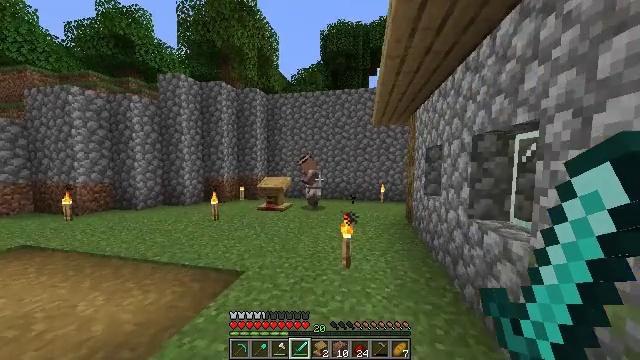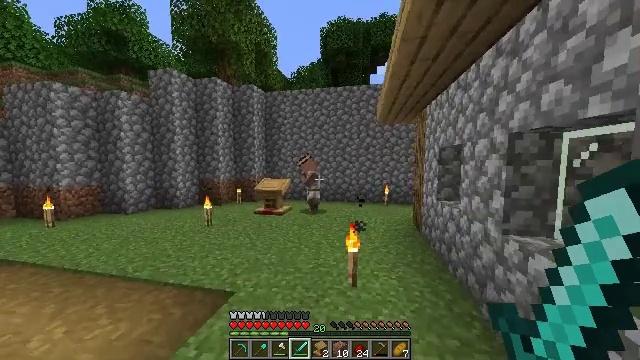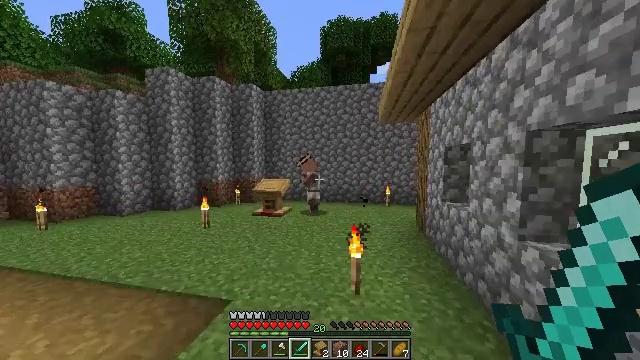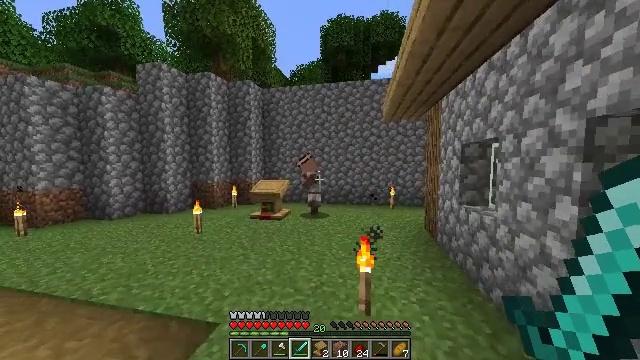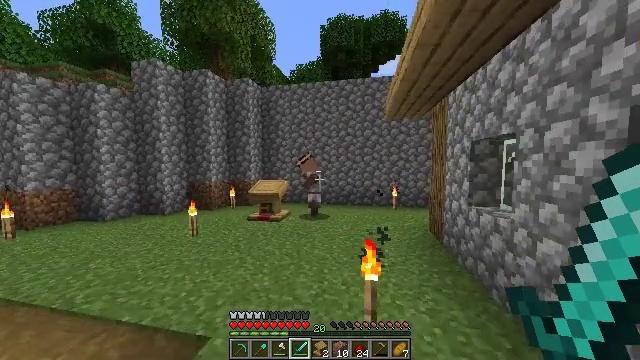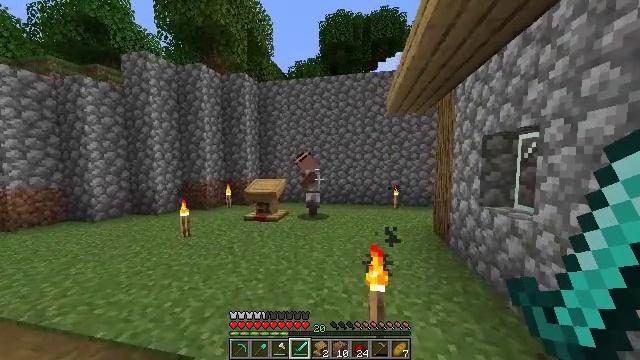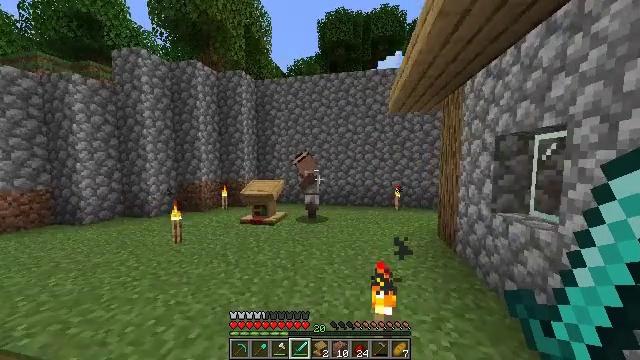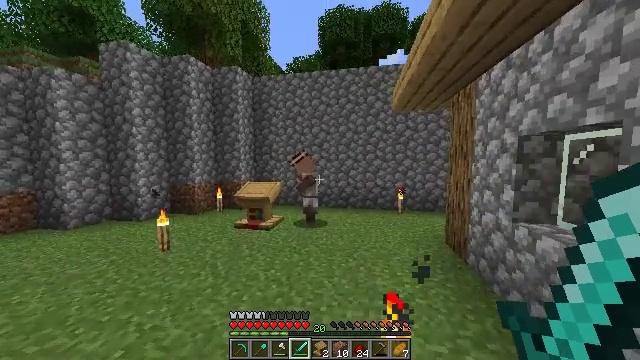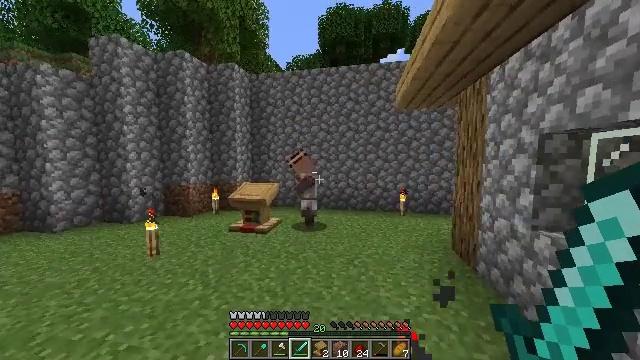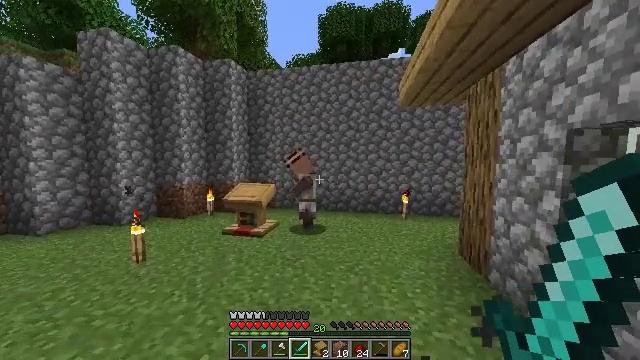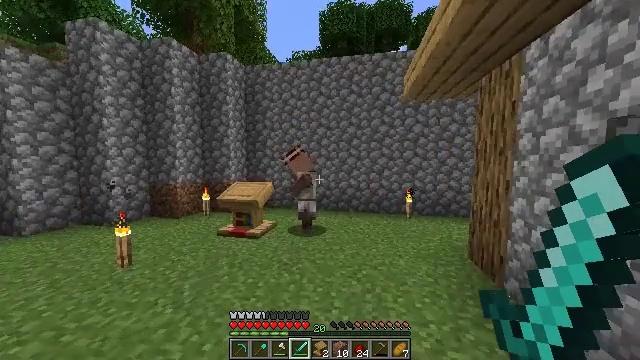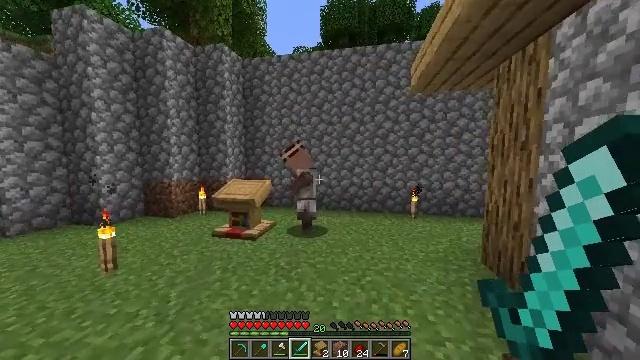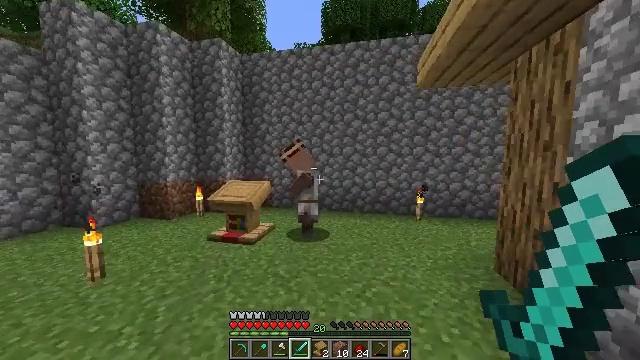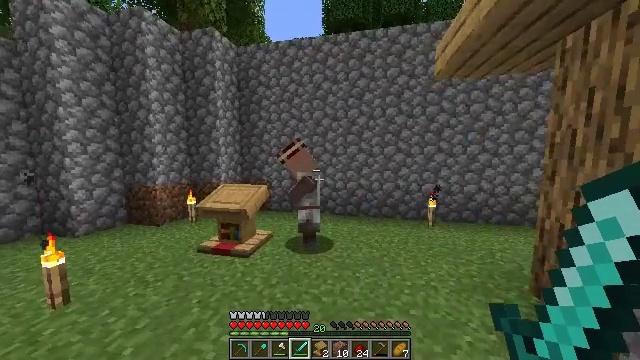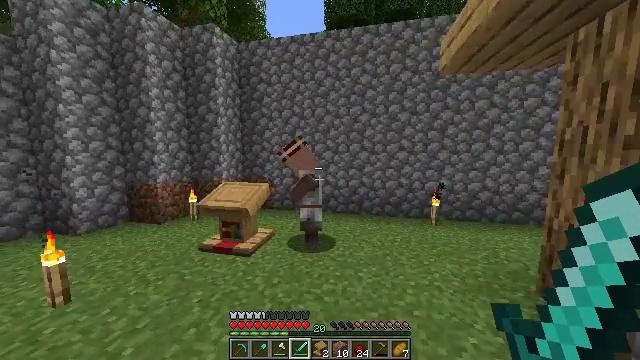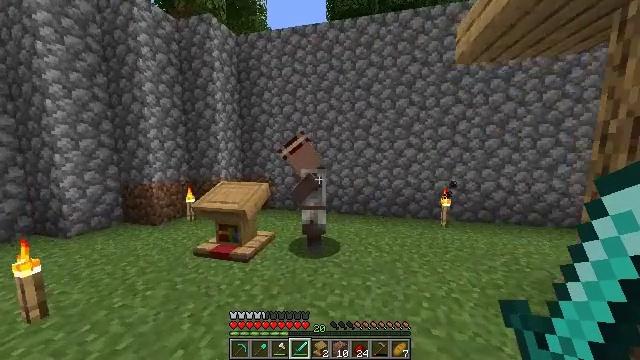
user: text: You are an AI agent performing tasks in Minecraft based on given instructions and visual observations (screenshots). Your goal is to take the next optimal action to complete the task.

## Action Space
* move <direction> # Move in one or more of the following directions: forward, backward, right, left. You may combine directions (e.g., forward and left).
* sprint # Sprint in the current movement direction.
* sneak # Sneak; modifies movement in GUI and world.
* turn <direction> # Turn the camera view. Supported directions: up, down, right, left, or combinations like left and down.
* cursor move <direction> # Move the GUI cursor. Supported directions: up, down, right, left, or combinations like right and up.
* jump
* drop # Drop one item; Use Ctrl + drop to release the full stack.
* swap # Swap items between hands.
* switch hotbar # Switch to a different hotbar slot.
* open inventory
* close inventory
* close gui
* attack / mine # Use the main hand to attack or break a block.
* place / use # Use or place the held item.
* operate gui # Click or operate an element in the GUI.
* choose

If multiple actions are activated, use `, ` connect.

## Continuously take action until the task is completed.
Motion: motion action
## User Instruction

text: Craft multiple lapis lazuli in the crafting table.
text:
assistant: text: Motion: move forward, sprint
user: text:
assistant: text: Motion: move forward, sprint
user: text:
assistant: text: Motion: move forward, sprint
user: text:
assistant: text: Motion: move forward, sprint
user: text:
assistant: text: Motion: move forward, sprint
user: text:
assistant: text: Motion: move forward, sprint
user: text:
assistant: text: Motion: move forward, sprint
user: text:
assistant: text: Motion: move forward, sprint
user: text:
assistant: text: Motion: move forward, sprint
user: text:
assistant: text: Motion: move forward, sprint
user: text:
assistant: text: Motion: move forward, sprint
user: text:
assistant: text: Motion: move forward, sprint
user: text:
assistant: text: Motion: move forward, sprint
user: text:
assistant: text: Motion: move forward, sprint
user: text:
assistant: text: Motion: move forward, sprint
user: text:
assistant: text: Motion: move forward, sprint
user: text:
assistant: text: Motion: move forward, sprint
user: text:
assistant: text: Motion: move forward, sprint, use / place
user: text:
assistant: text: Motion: move forward, use / place
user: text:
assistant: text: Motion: move forward, use / place
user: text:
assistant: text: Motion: no_op
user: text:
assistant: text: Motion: no_op
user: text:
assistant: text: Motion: cursor move left, open gui
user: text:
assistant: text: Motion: cursor move right
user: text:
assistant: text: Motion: no_op
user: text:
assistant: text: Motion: no_op
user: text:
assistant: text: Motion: no_op
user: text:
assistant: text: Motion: no_op
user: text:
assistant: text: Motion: cursor move left and up
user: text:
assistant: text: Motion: cursor move left and up